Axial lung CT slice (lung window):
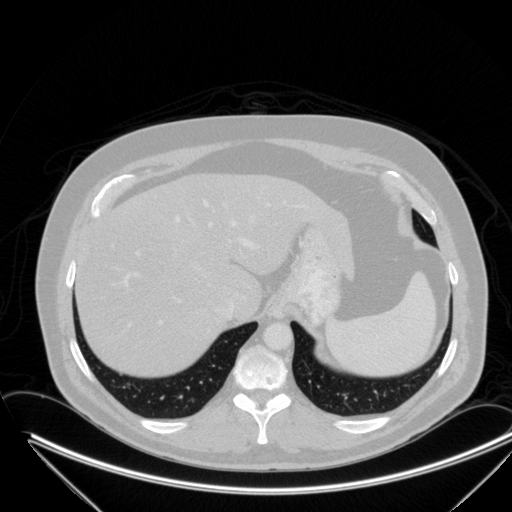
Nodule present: yes
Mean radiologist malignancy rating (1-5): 2.667